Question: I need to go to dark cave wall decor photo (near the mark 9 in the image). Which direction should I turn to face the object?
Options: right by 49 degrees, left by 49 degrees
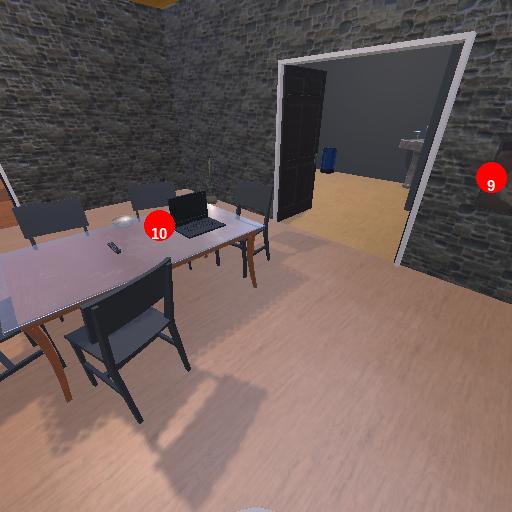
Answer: right by 49 degrees